Field crop: maize
Growth stage: 1
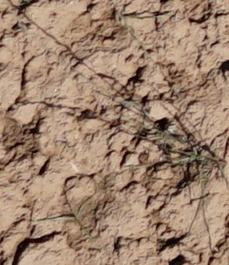
Species: lolium